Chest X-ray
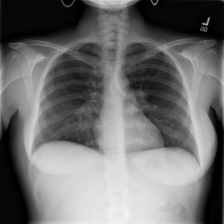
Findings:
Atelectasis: negative
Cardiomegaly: negative
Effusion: negative
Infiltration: negative
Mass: negative
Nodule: positive
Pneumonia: negative
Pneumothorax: negative
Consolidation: negative
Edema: negative
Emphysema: negative
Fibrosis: negative
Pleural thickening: negative
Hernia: negative